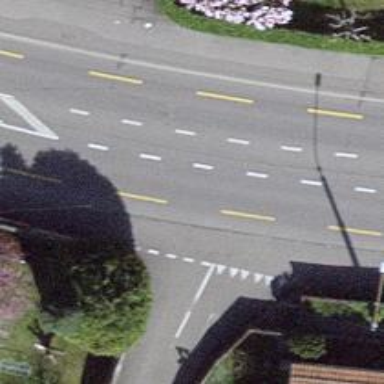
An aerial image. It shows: Primary highway with asphalt surface. It includes cycle lane with trolley wires.